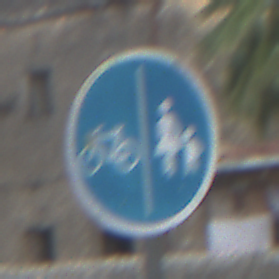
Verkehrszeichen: GetrennterRadUndGehwegRadwegLinks
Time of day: MorningAfternoon
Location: Outdoor (Suburban)
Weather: PartlyCloudy
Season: NotSpecified
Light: Natural